Field crop: tomato
Growth stage: 1
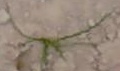
Species: cyperus